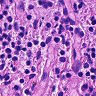
Metastatic tissue present: no